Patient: sex F, age 58
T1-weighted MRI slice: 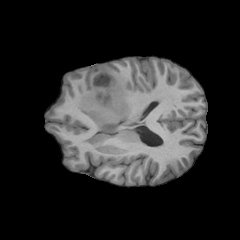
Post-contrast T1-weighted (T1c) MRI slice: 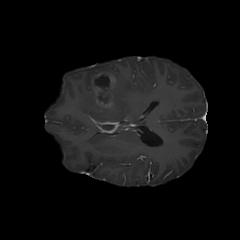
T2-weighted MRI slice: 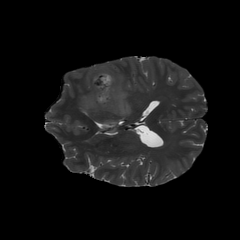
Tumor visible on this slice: yes
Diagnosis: Glioblastoma, IDH-wildtype
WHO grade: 4